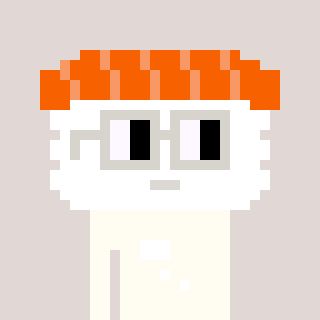
a pixel art character with square light gray glasses, a nigiri-shaped head and a grayscale-colored body on a warm background